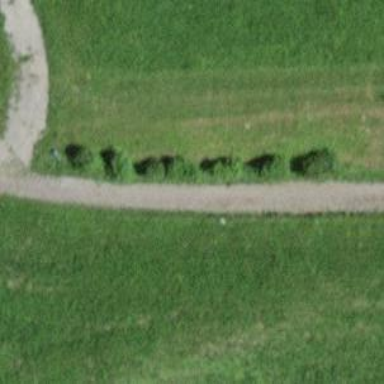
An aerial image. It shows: Shrub in its natural environment.